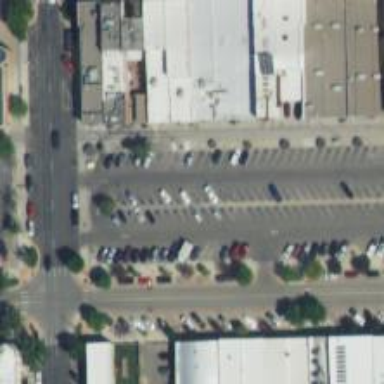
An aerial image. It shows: Parking space.